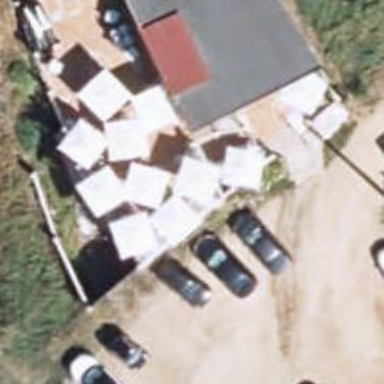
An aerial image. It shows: Cafe.